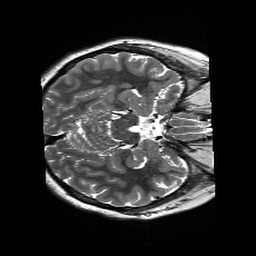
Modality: T2w
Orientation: axial
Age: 22
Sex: female
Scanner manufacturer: siemens
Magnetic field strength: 3 T
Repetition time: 13.52 s
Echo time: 0.088 s